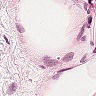
Metastatic tissue present: no